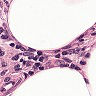
Metastatic tissue present: no